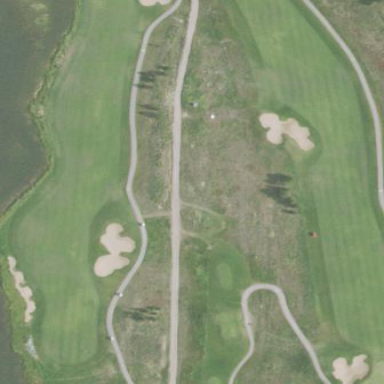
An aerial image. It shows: Lush grass fairway on golf course.